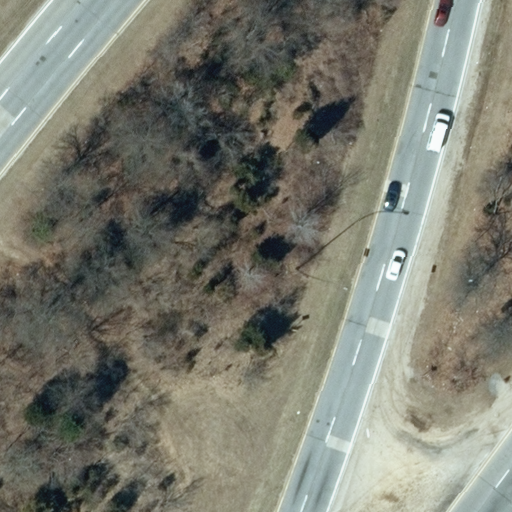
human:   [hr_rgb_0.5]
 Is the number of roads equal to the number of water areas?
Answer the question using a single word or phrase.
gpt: no

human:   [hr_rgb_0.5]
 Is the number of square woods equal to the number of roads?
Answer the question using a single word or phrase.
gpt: no

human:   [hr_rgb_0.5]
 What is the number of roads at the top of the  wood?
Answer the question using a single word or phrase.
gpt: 0

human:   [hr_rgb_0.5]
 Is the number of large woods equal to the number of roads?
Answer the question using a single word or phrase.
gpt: no

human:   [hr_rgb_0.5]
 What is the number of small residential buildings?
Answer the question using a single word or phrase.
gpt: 0

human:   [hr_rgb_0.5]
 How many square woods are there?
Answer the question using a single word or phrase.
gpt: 0

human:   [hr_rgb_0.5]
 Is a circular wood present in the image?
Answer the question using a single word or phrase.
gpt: no

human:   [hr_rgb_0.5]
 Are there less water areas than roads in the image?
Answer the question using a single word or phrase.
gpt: yes

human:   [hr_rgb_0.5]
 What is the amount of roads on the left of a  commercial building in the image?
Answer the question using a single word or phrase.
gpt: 0

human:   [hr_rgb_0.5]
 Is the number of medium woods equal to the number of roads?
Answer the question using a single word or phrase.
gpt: no

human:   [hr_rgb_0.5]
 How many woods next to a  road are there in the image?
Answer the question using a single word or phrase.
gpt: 1

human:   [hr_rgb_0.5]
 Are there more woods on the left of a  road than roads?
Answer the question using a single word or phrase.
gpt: no

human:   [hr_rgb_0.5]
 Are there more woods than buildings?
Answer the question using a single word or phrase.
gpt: yes

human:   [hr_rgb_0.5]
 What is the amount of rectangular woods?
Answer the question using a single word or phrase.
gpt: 1

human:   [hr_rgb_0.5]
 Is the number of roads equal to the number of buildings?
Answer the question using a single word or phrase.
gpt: no

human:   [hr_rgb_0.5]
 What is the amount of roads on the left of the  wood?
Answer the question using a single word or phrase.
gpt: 3

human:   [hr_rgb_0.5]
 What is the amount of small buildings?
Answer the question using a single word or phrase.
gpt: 0

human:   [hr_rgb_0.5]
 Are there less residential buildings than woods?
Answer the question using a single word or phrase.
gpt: yes

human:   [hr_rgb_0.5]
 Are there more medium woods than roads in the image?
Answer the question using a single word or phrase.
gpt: no

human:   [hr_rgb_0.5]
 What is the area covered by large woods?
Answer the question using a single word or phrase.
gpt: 6505m2

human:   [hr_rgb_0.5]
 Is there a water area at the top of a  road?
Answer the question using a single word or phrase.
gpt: no

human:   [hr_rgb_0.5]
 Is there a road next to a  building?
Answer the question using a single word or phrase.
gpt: no

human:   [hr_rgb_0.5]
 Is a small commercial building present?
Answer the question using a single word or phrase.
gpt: no

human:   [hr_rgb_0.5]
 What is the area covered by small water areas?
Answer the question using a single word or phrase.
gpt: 0m2

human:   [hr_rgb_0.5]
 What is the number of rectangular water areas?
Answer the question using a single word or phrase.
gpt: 0

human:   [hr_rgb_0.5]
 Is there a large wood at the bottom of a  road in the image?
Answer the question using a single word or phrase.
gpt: no

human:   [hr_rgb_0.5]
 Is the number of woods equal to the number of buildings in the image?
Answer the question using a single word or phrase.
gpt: no

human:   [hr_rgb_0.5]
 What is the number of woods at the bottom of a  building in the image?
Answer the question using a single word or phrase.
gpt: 0

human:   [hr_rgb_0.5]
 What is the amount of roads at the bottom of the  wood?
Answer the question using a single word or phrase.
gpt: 3

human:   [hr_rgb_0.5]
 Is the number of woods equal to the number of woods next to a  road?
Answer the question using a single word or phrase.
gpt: yes

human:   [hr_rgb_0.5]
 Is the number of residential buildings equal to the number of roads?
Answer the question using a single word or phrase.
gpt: no

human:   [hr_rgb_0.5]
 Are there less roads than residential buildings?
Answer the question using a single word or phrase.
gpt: no

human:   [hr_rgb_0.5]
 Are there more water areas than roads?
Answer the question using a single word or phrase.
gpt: no

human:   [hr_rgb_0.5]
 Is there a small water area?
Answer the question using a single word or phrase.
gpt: no

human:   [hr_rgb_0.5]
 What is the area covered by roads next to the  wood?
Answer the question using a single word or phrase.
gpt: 0m2

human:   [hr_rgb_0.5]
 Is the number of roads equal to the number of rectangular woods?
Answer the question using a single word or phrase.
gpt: no